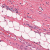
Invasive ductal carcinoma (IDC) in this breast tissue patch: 0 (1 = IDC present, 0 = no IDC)